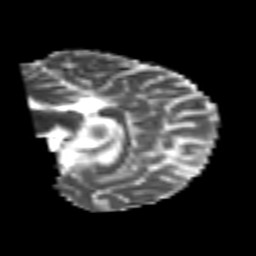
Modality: MD
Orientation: sagittal
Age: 25
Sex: male
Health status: healthy